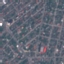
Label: Residential